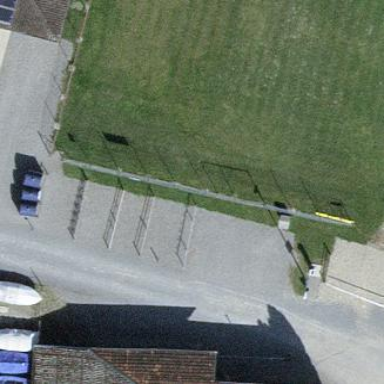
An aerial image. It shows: Bicycle parking area with rack.